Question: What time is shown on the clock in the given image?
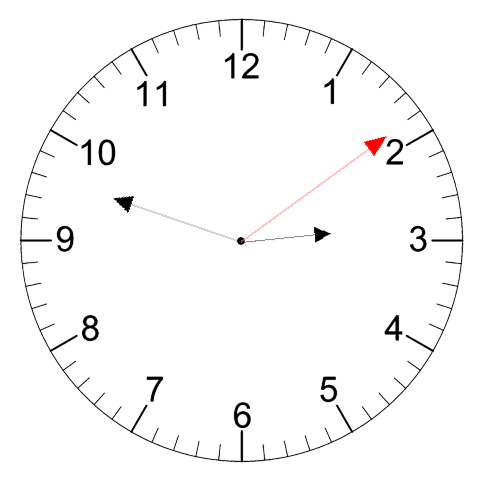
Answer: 02:48:09